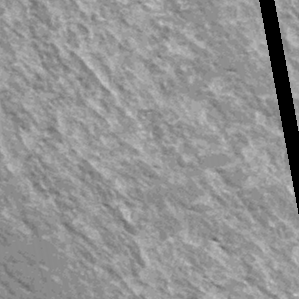
Label: frost